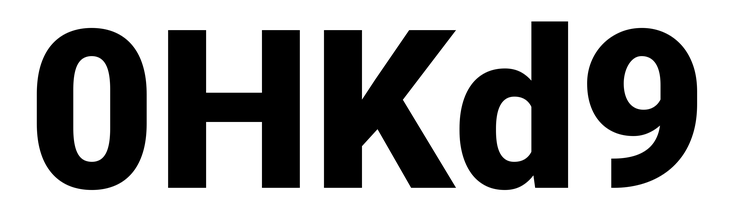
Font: Roboto_Black